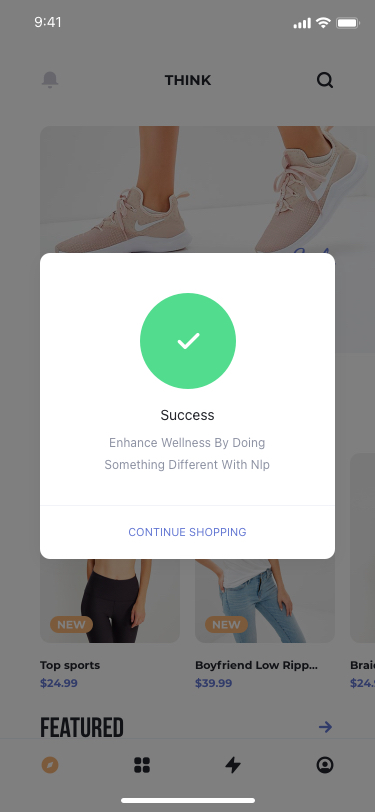
Text in this UI design:
CONTINUE SHOPPING
Enhance Wellness By Doing Something Different With Nlp
Success